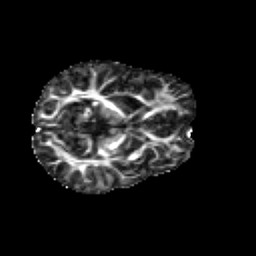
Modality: FA
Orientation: axial
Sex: female
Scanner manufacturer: siemens
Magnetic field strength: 3 T
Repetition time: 5 s
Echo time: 0.071 s